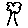
Label: tree